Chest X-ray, PA view. Patient: 61 years old, sex F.
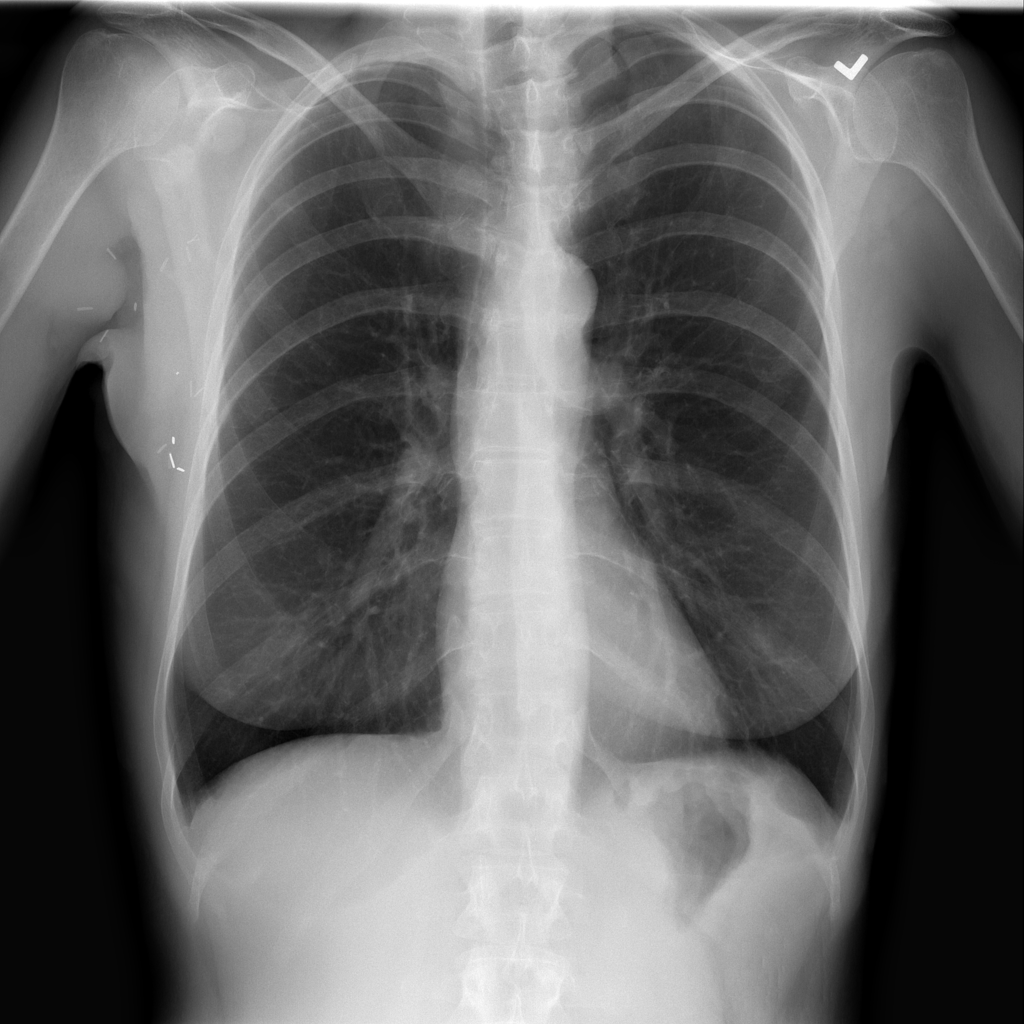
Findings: No Finding